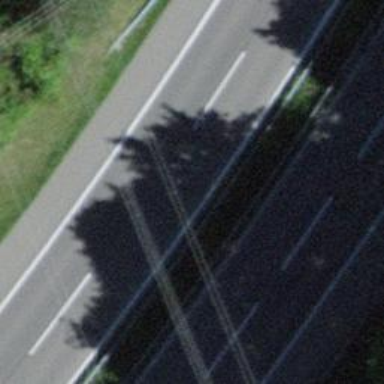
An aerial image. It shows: Motorway.